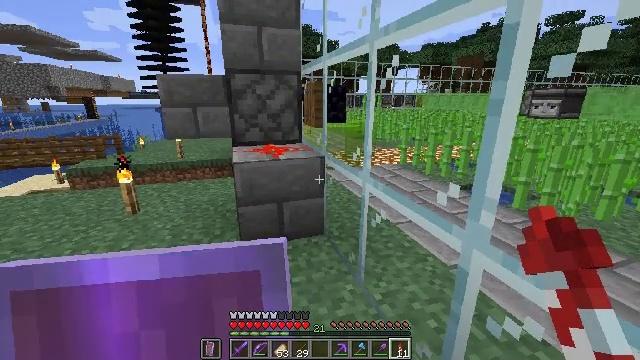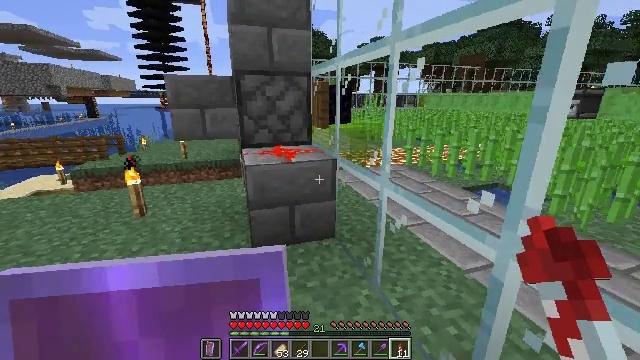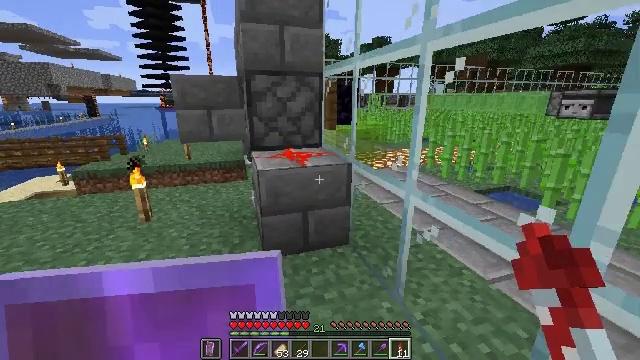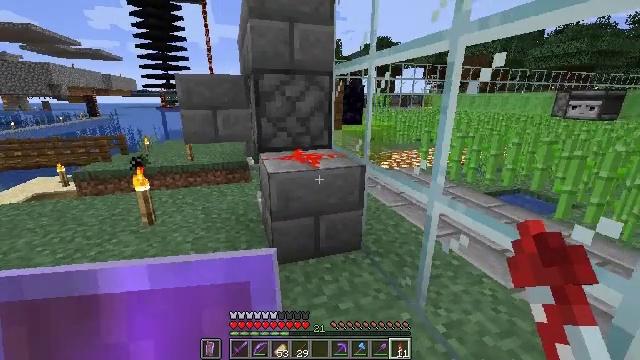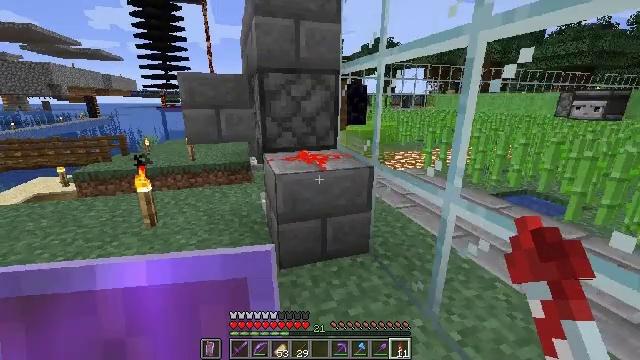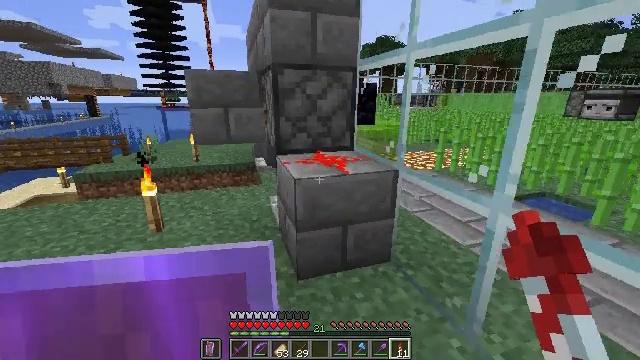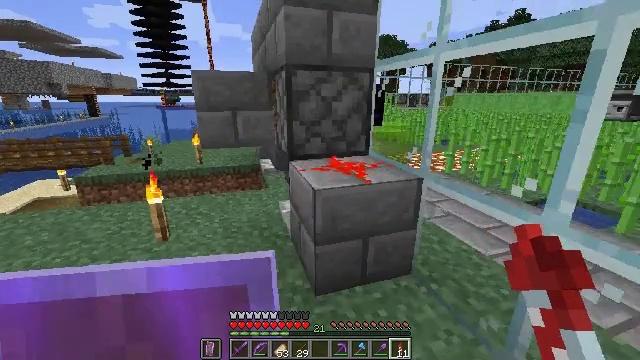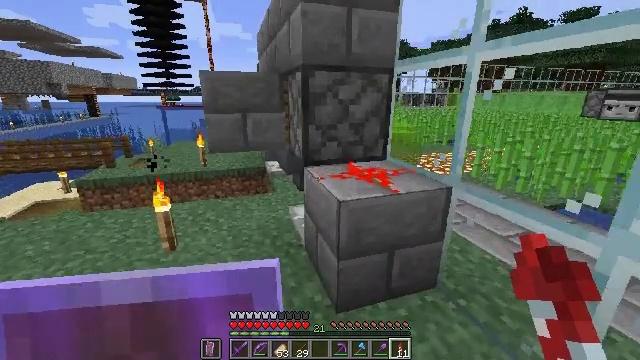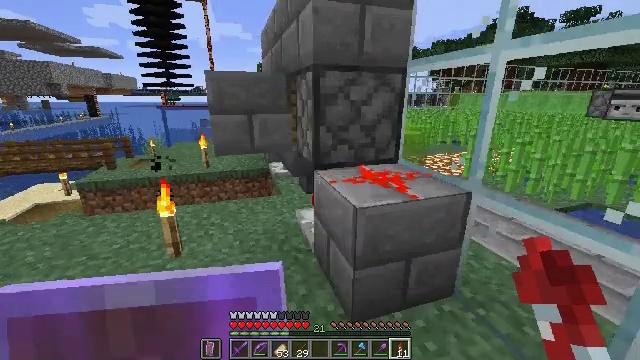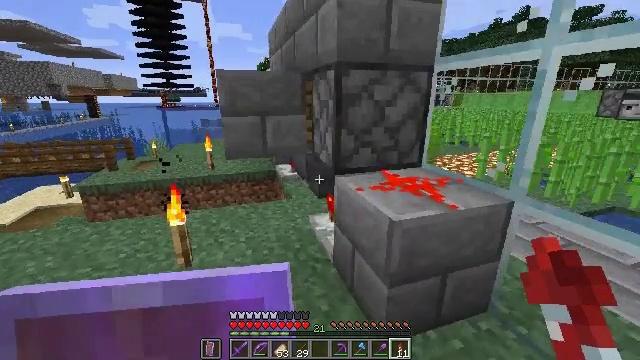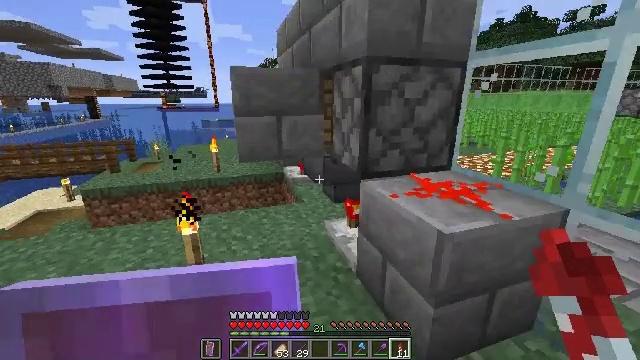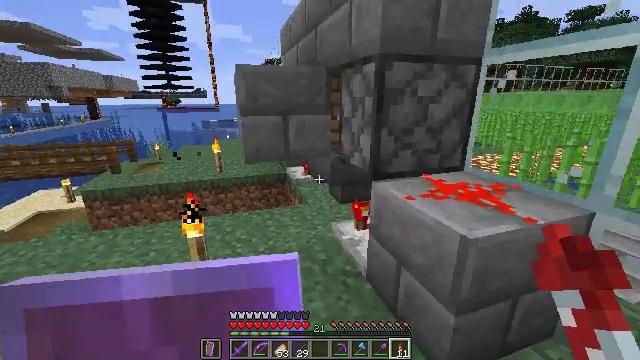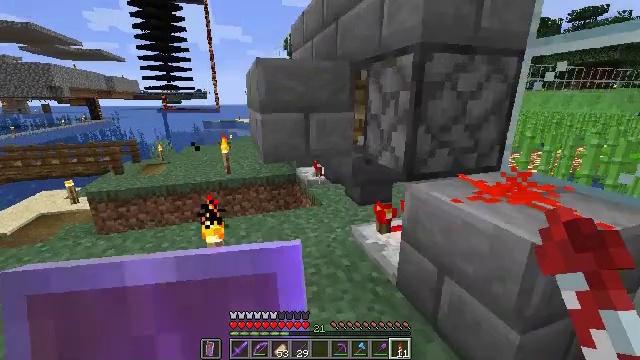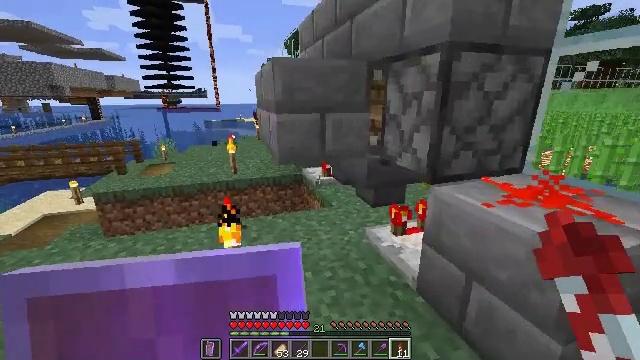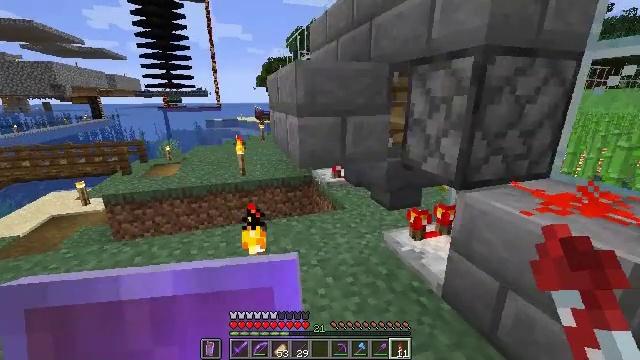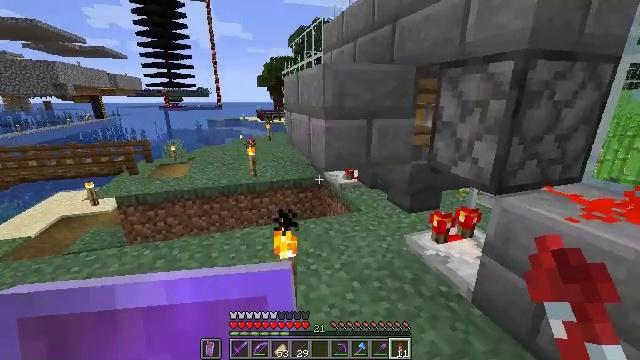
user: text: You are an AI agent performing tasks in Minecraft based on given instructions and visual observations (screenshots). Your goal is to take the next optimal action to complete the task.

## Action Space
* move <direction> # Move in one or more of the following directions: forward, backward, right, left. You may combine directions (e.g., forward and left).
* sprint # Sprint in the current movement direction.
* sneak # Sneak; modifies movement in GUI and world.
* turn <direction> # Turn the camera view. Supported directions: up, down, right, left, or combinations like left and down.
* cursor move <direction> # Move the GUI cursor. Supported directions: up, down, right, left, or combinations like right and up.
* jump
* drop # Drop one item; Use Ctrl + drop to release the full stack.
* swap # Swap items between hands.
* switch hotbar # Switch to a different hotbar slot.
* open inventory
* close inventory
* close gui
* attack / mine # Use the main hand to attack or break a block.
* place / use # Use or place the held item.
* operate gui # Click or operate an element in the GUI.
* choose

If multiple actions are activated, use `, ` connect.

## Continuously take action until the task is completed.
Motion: motion action
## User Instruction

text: Drop wheat seeds.
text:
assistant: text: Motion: move forward and move left
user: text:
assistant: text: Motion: move forward and move left
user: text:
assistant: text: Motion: move forward and move left
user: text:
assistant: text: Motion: move forward and move left
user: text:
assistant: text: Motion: move forward and move left
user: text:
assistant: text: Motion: move forward and move left
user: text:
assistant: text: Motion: move forward and move left
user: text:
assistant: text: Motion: move forward and move left
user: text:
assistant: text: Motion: move forward and move left
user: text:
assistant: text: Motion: move forward and move left
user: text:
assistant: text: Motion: move forward and move left
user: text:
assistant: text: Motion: move left
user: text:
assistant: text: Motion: move left
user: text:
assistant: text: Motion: move left
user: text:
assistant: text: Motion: move left
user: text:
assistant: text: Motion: move left
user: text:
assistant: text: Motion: move left
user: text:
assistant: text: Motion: move left
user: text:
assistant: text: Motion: move left
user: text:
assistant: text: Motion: no_op
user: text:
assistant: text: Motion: no_op
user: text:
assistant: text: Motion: no_op
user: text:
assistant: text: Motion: no_op
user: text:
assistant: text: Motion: no_op
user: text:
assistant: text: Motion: no_op
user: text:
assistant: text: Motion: no_op
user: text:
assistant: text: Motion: turn right and down
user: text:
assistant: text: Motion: turn right and down
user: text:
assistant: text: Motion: turn right
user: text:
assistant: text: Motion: move forward